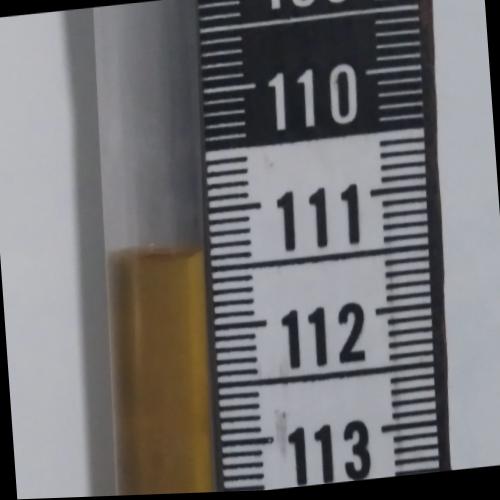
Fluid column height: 111.3 cm